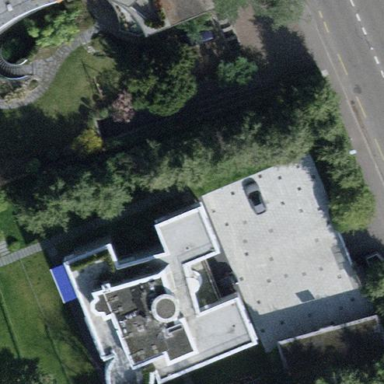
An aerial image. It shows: Part of building with flat roof oriented across.